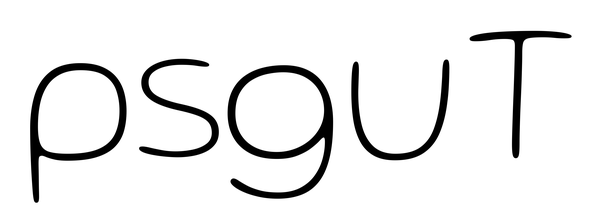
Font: Gluten_Thin